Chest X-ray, PA view. Patient: 63 years old, sex F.
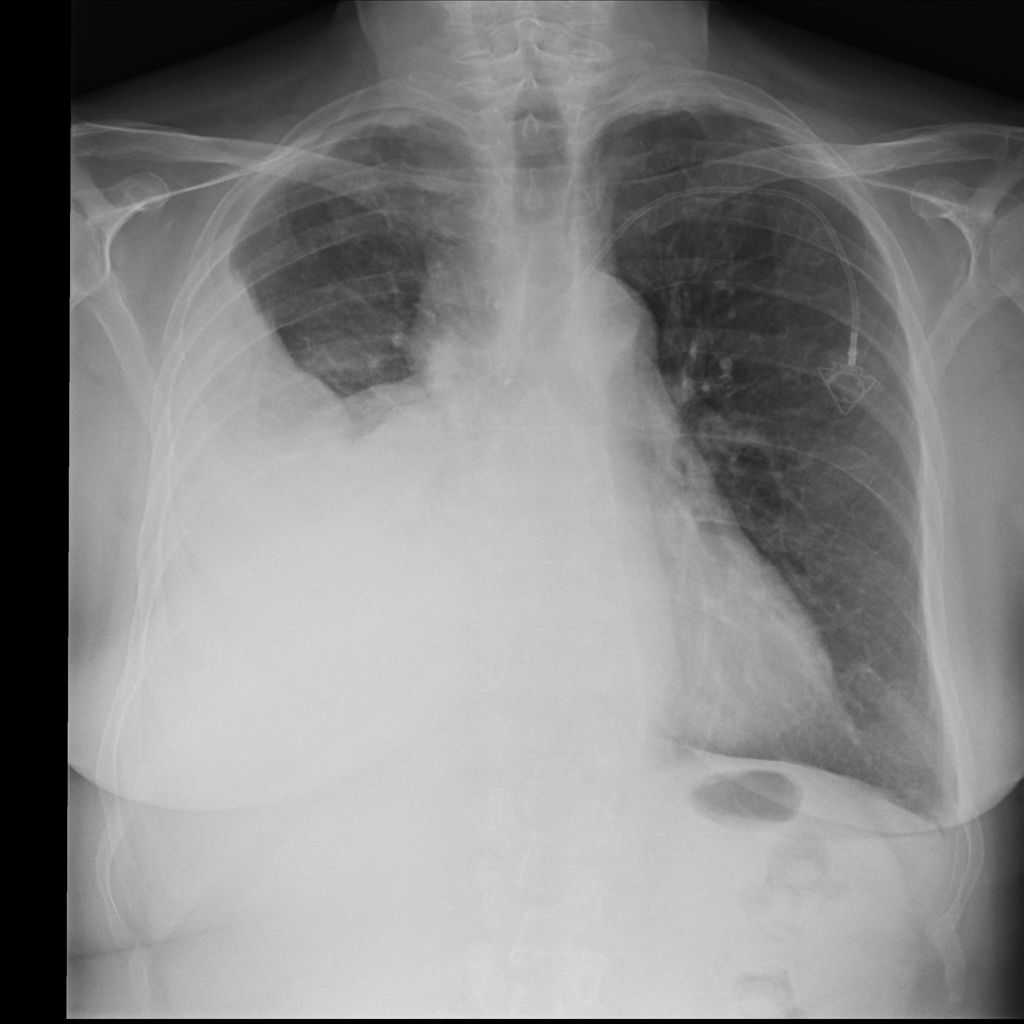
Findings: Effusion